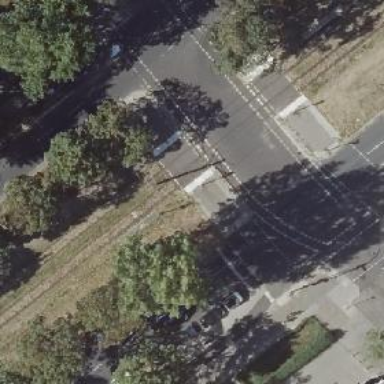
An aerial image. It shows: Footway located on traffic island.